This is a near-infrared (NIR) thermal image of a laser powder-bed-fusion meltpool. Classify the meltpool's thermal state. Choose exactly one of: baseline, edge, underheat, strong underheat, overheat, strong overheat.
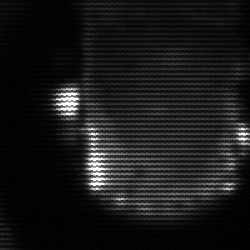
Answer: baseline